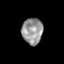
Tissue: prostate
Cell type: T cells
Senescence score: 0.3387
Nuclear area (px): 534
Mean DAPI intensity: 150.519